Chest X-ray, AP view. Patient: 37 years old, sex M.
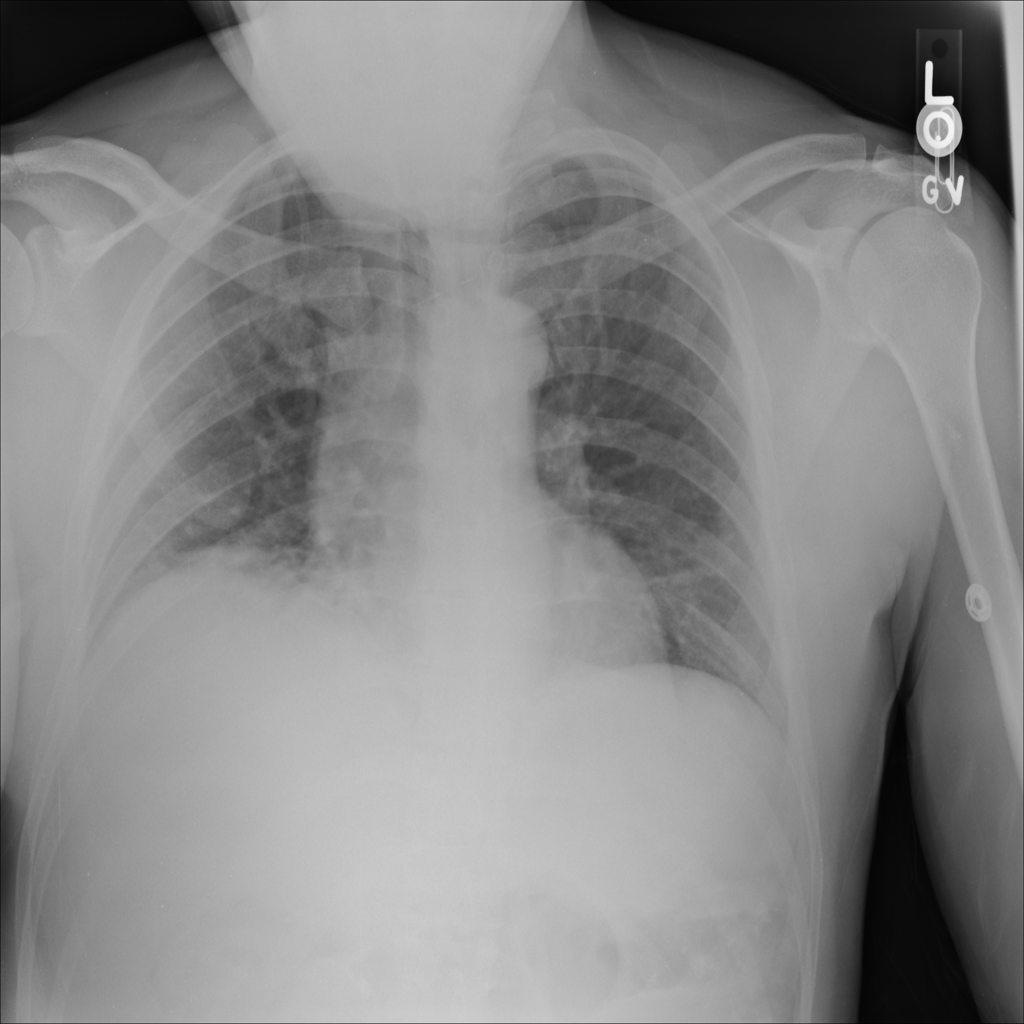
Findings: Atelectasis, Effusion